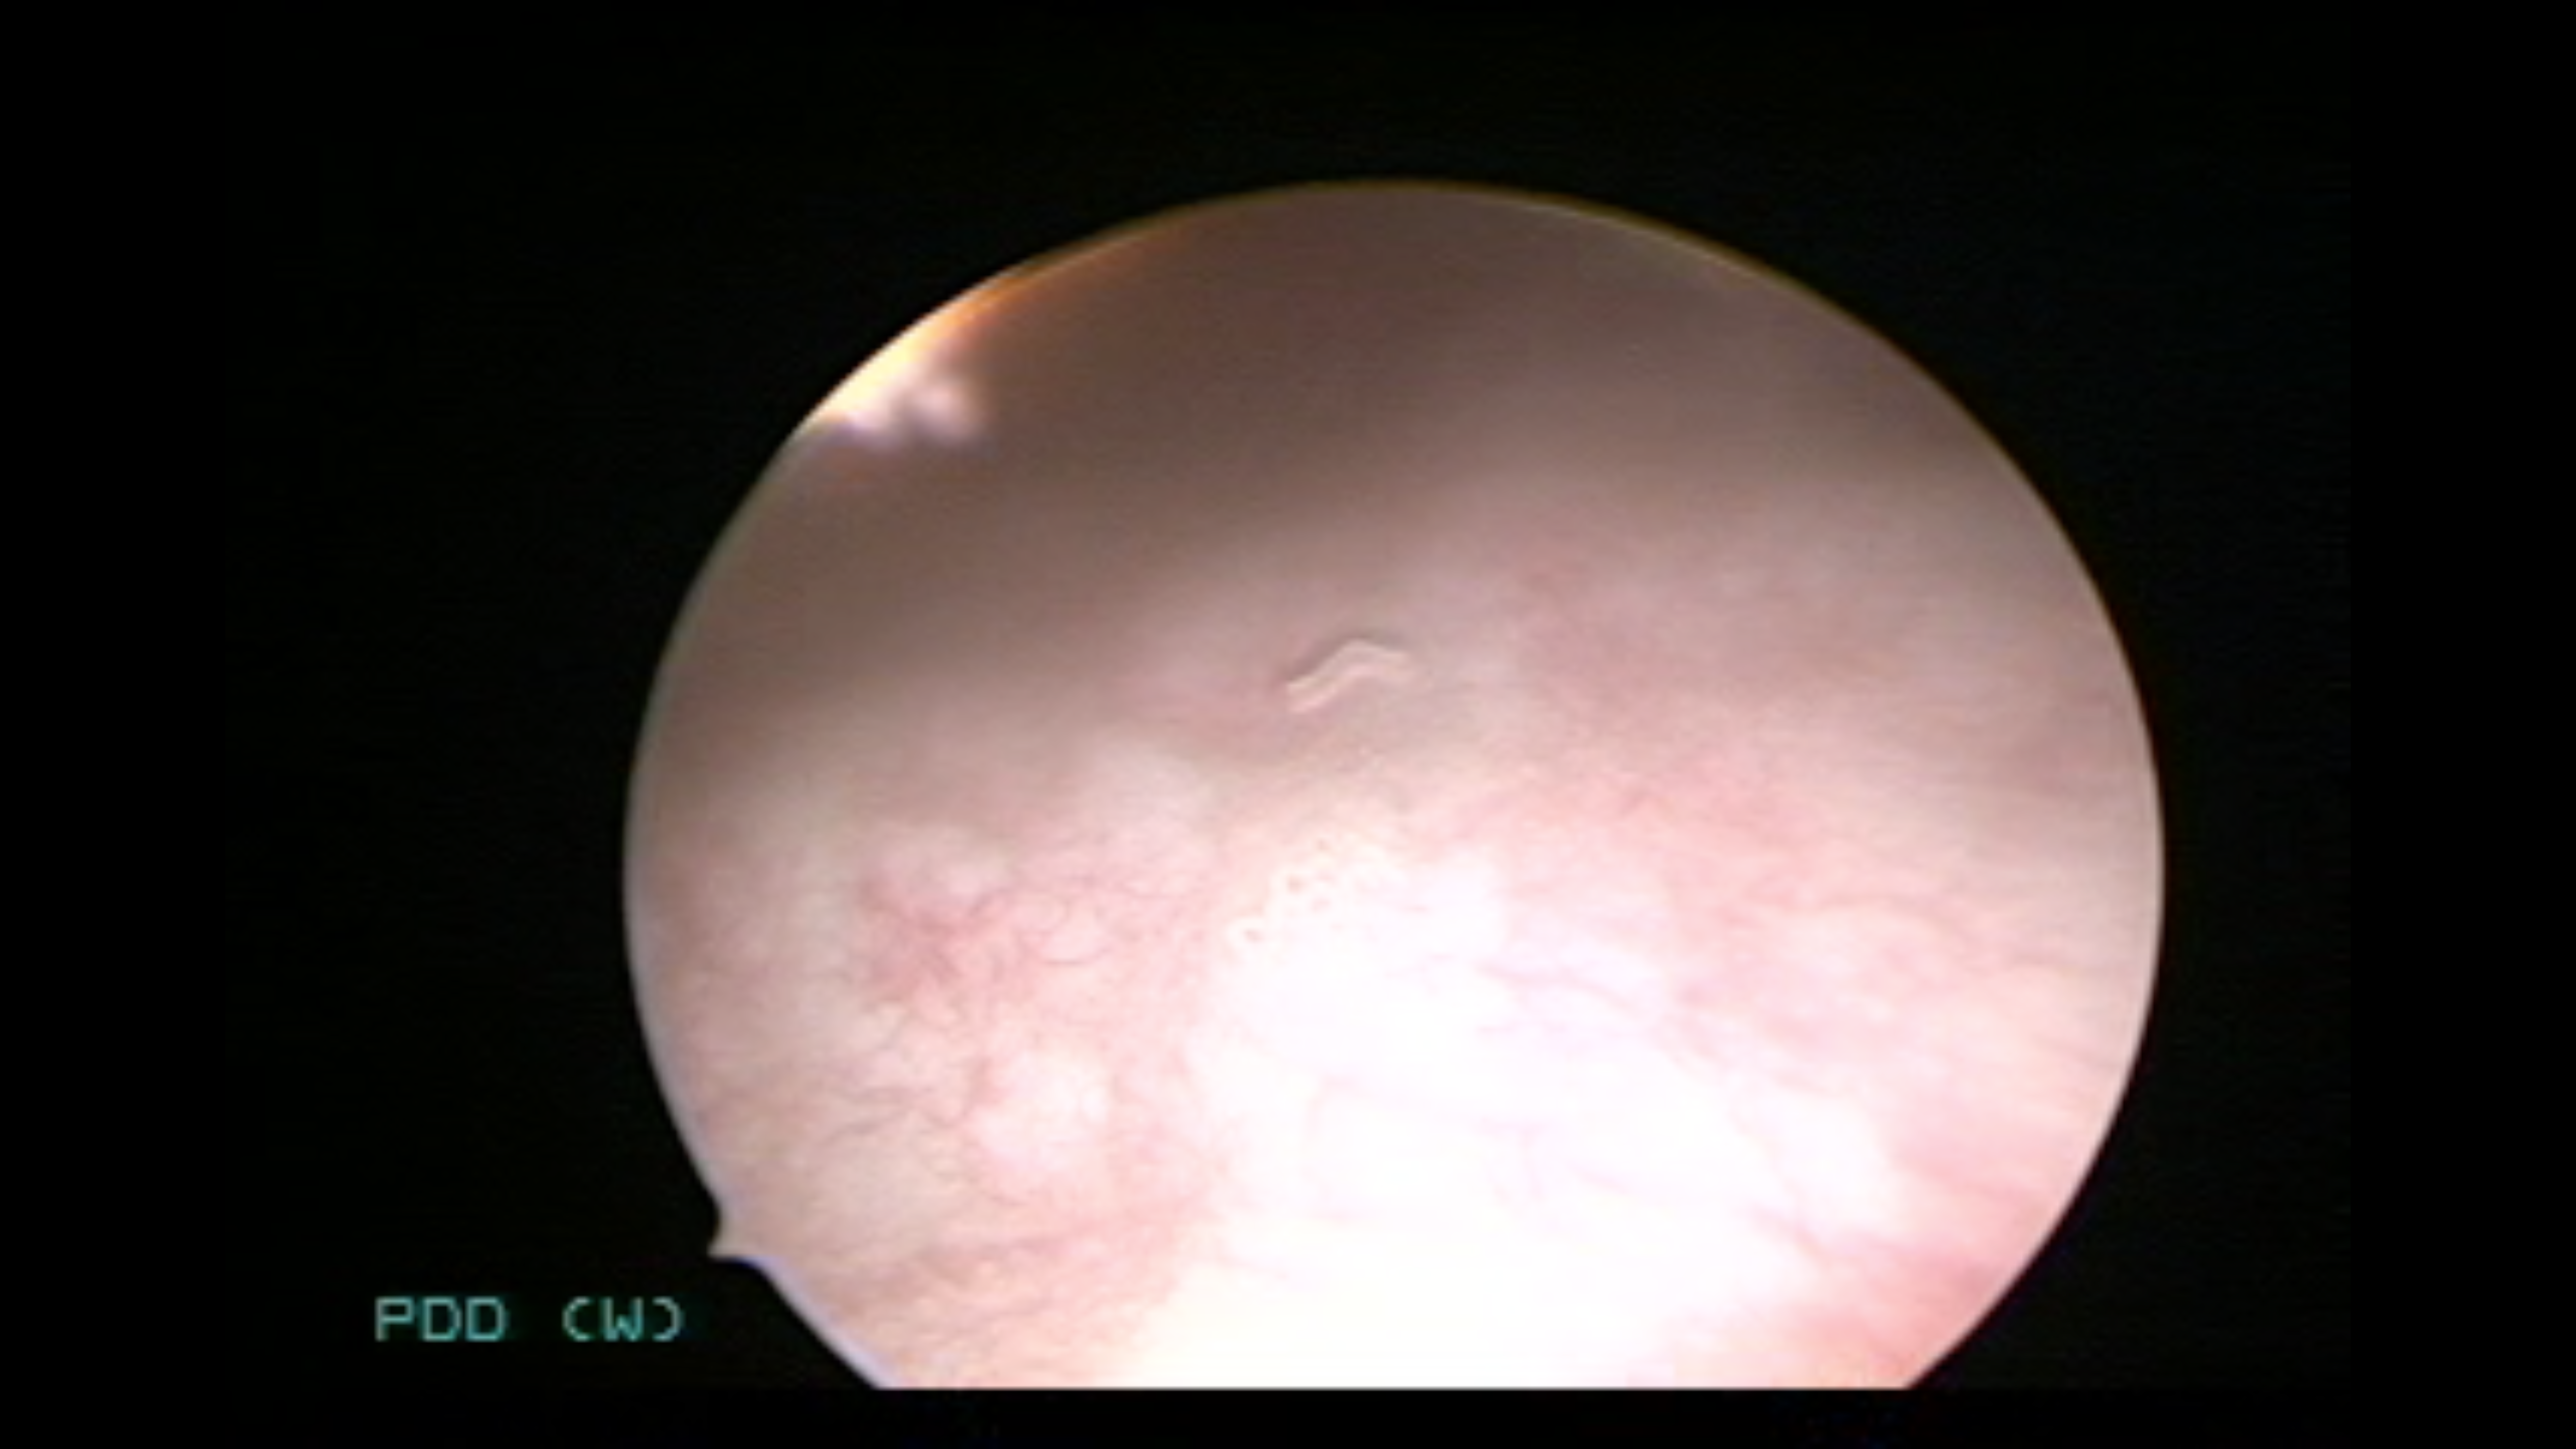
Modality: WLC
Class: Malignant
Subclass: HighGradePapillary
Lesion: Multifocal
Multifocal: 2 to 7
Stage: T2
Morphology: Papillary
Bladder cancer association: Yes